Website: crate-barrel
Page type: account-selection
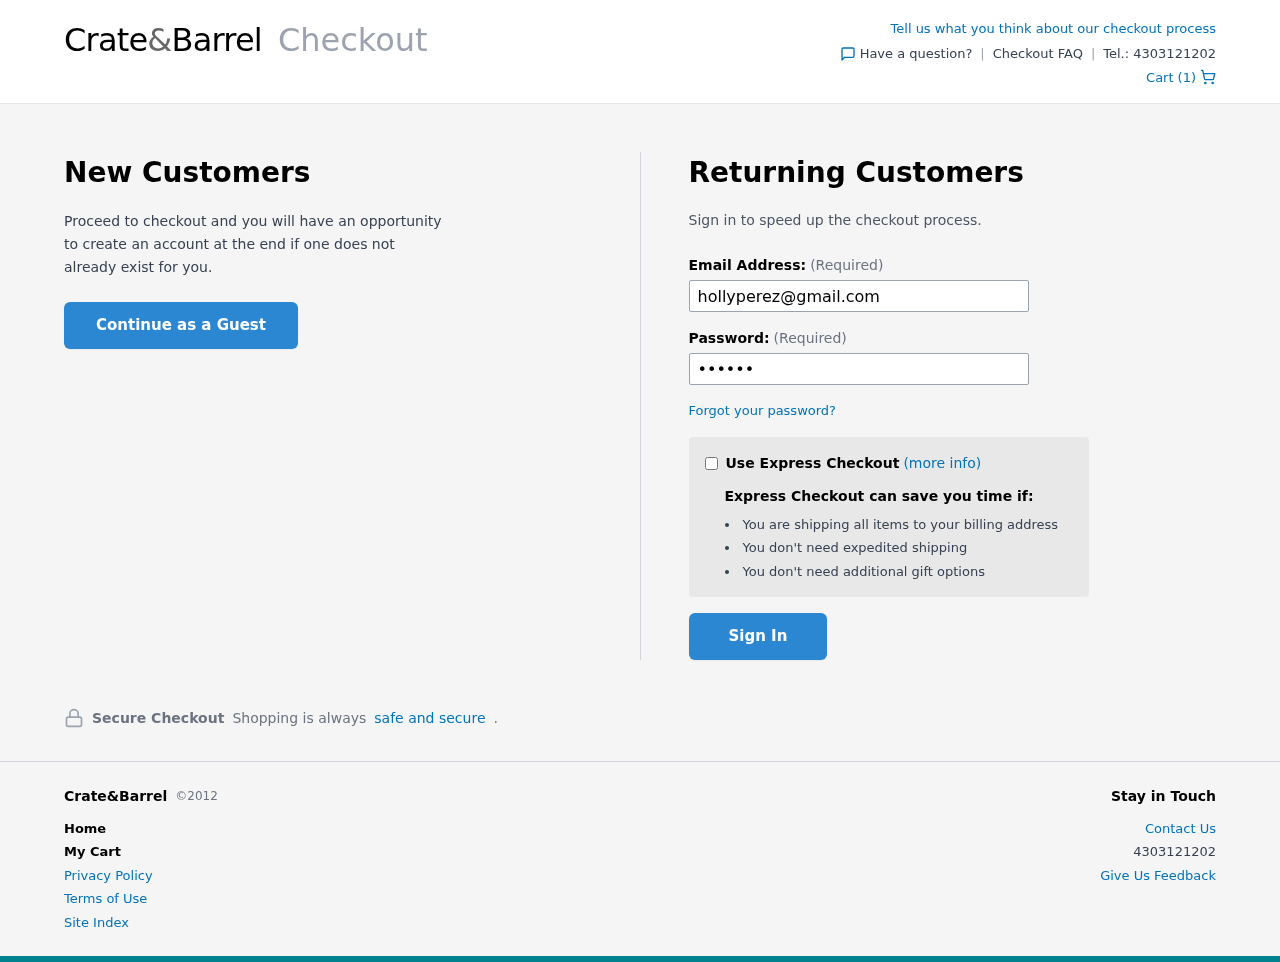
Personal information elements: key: PII_EMAIL
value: hollyperez@gmail.com
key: PII_PHONE
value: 4303121202
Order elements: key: ORDER_NUM_ITEMS
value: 1